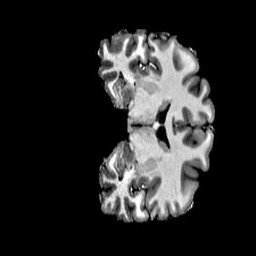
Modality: T1w
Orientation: coronal
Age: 31
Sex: male
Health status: healthy
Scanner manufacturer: siemens
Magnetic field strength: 6.98 T
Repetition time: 6 s
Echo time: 0.00302 s